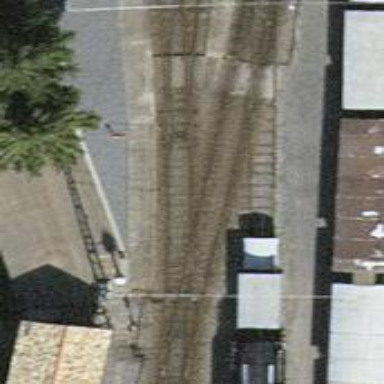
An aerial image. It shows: Preserved railway yard.